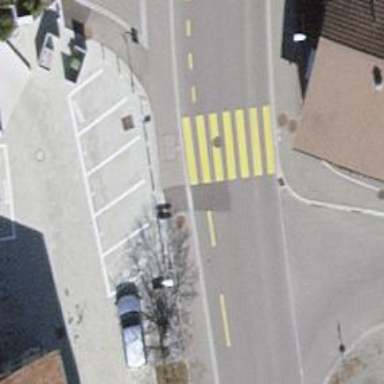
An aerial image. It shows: Kerb barrier.